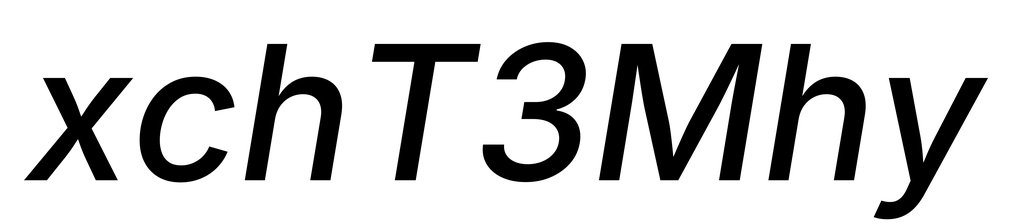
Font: Inter-Italic_Medium_Italic